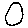
Label: circle